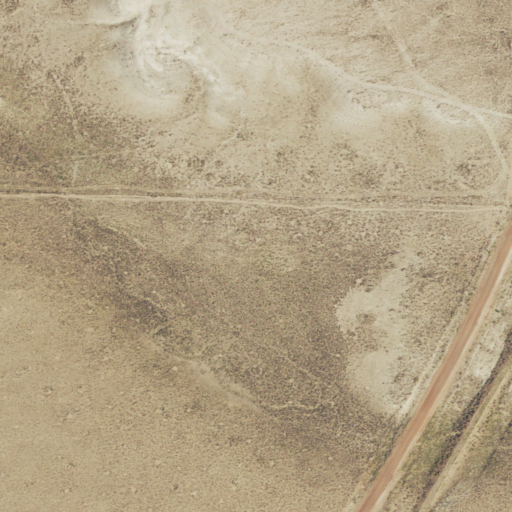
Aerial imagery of valley in Wyoming named Buck Springs Draw containing only shrub